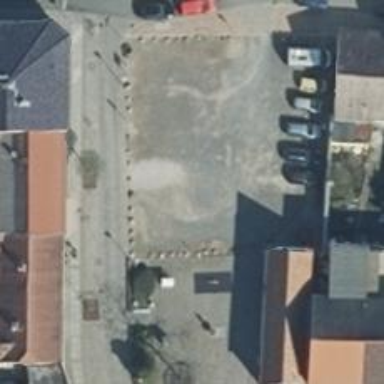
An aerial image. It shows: Normal parking space available at the amenity.